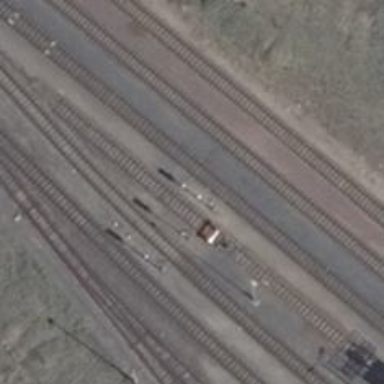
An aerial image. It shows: Railway spur service.